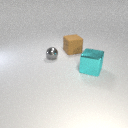
small gray metal sphere to the left of large cyan metal cube